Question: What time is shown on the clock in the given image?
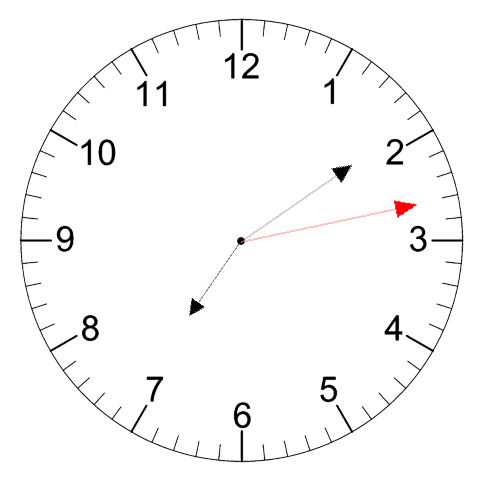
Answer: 07:09:13